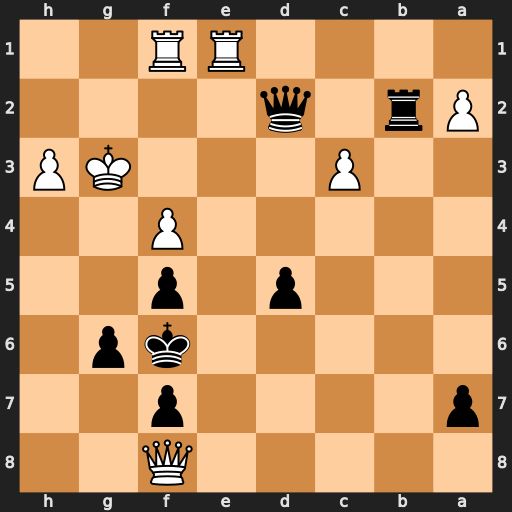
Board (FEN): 5Q2/p4p2/5kp1/3p1p2/5P2/2P3KP/Pr1q4/4RR2
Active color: b
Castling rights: -
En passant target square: -
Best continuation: Qg2+ Kh4 g5+ fxg5+ Qxg5#